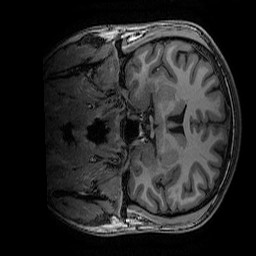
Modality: T1w
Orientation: coronal
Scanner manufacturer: ge
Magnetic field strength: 3 T
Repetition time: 0.007 s
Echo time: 0.00342 s